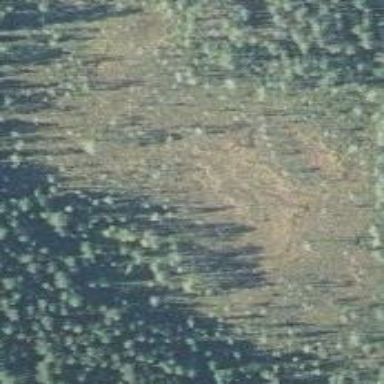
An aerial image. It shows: Area covered in scrub vegetation.